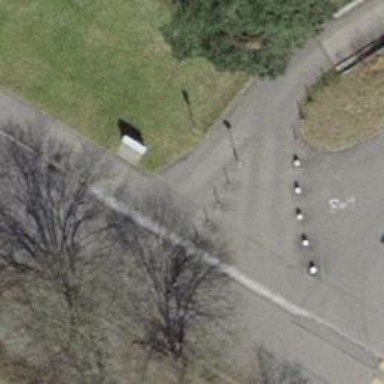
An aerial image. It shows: Bollard barrier.